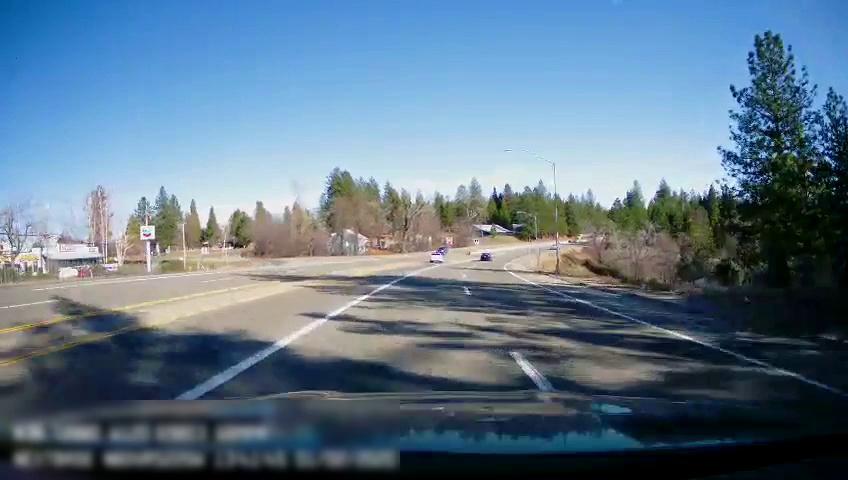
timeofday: Day
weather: Sunny
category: Drivable Space
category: Vehicles | SUV
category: Vehicles | Car
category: Vehicles | Car
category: Lanes | Opposite Lane
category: Lanes | Opposite Lane
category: Lanes | Current Lane
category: Lanes | Alternate Lane
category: Lanes | Current Lane
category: Lanes | Alternate Lane
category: Lanes | Opposite Lane
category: Lanes | Opposite Lane
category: Lanes | Current Lane
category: Lanes | Opposite Lane